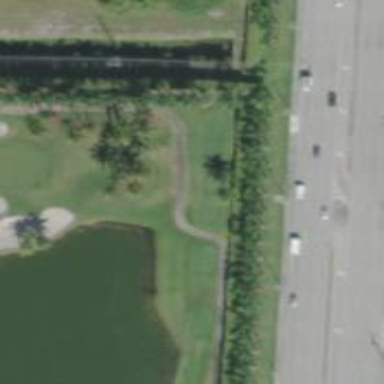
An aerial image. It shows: Path for both roads and golfers.